Field crop: maize
Growth stage: 2
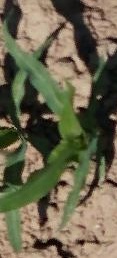
Species: maize